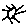
Label: sun